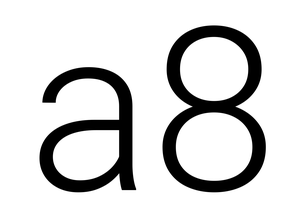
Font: Roboto_Light